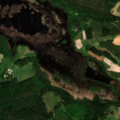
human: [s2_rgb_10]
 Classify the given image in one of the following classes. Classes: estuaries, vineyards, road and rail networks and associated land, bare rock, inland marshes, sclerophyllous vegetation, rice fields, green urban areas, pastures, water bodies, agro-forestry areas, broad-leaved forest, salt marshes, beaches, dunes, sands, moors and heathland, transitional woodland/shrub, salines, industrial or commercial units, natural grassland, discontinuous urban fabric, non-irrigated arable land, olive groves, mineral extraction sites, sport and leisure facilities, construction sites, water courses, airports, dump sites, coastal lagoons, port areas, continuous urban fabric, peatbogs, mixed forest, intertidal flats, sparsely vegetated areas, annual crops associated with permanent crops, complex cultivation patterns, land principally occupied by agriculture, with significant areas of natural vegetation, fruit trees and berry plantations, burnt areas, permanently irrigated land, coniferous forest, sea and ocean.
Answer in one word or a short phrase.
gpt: land principally occupied by agriculture, with significant areas of natural vegetation, coniferous forest, mixed forest, peatbogs